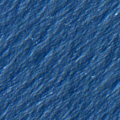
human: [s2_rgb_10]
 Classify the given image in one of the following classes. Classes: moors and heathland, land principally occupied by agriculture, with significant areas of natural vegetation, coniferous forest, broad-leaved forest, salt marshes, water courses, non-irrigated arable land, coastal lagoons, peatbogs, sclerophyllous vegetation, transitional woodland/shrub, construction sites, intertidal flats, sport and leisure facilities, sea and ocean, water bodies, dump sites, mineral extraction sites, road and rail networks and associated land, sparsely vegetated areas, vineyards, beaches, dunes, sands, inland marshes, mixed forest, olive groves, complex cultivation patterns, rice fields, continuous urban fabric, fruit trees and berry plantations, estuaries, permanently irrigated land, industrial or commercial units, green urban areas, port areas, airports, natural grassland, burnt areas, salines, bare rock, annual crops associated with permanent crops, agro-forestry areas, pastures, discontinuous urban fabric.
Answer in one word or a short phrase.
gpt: sea and ocean